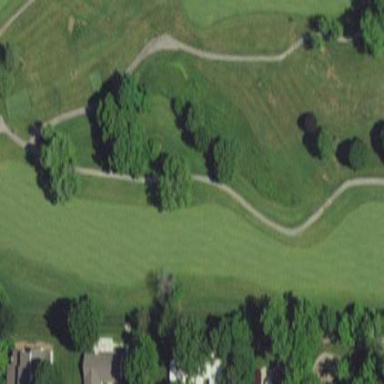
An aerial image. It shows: Rough grassy area used for golf.